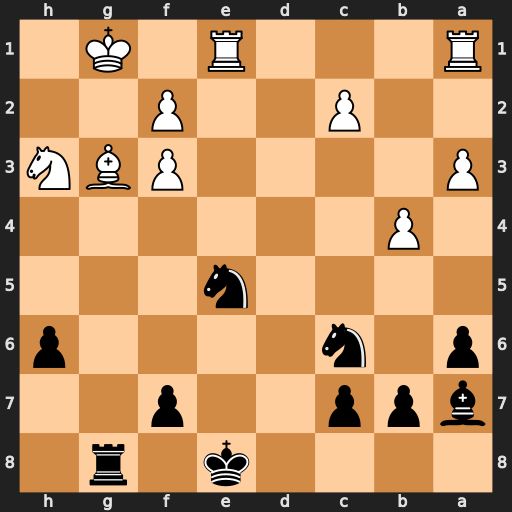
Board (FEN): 4k1r1/bpp2p2/p1n4p/4n3/1P6/P4PBN/2P2P2/R3R1K1
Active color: b
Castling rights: -
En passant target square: -
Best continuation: Rxg3+ Kh2 Rxf3